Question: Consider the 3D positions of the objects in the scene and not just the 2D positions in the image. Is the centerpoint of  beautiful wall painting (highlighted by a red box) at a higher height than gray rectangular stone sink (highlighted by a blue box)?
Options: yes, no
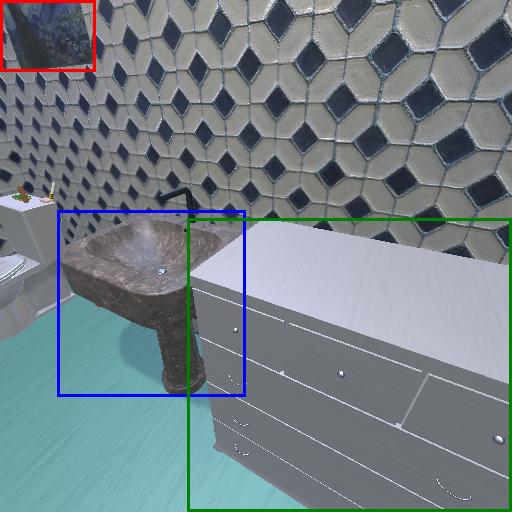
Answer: yes